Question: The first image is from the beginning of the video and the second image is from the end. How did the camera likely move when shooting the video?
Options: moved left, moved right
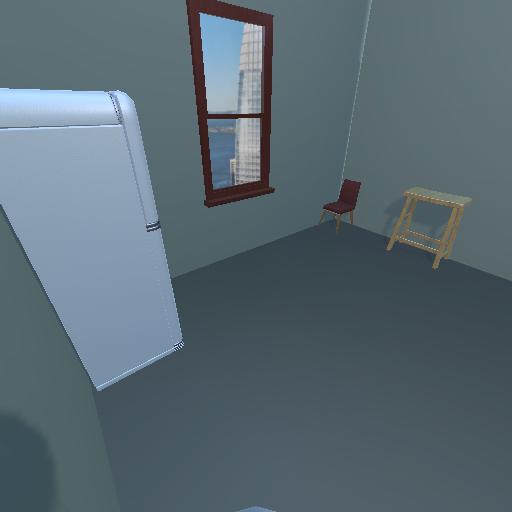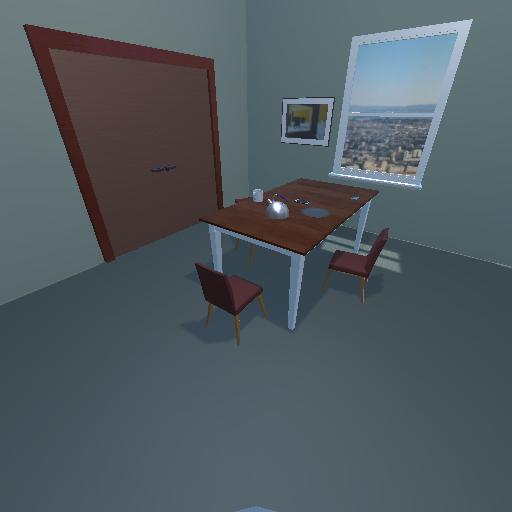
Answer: moved left